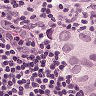
Metastatic tissue present: yes